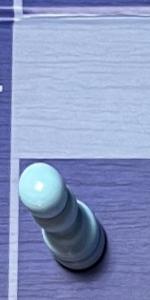
Label: Pawn_White